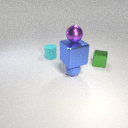
small green metal cube to the right of small cyan rubber cylinder